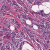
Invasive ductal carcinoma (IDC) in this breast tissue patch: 1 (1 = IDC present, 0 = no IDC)